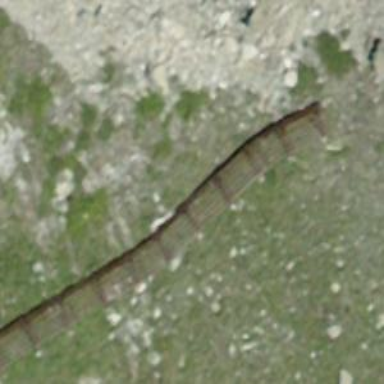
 designed to mitigate snow accumulations in specific area."